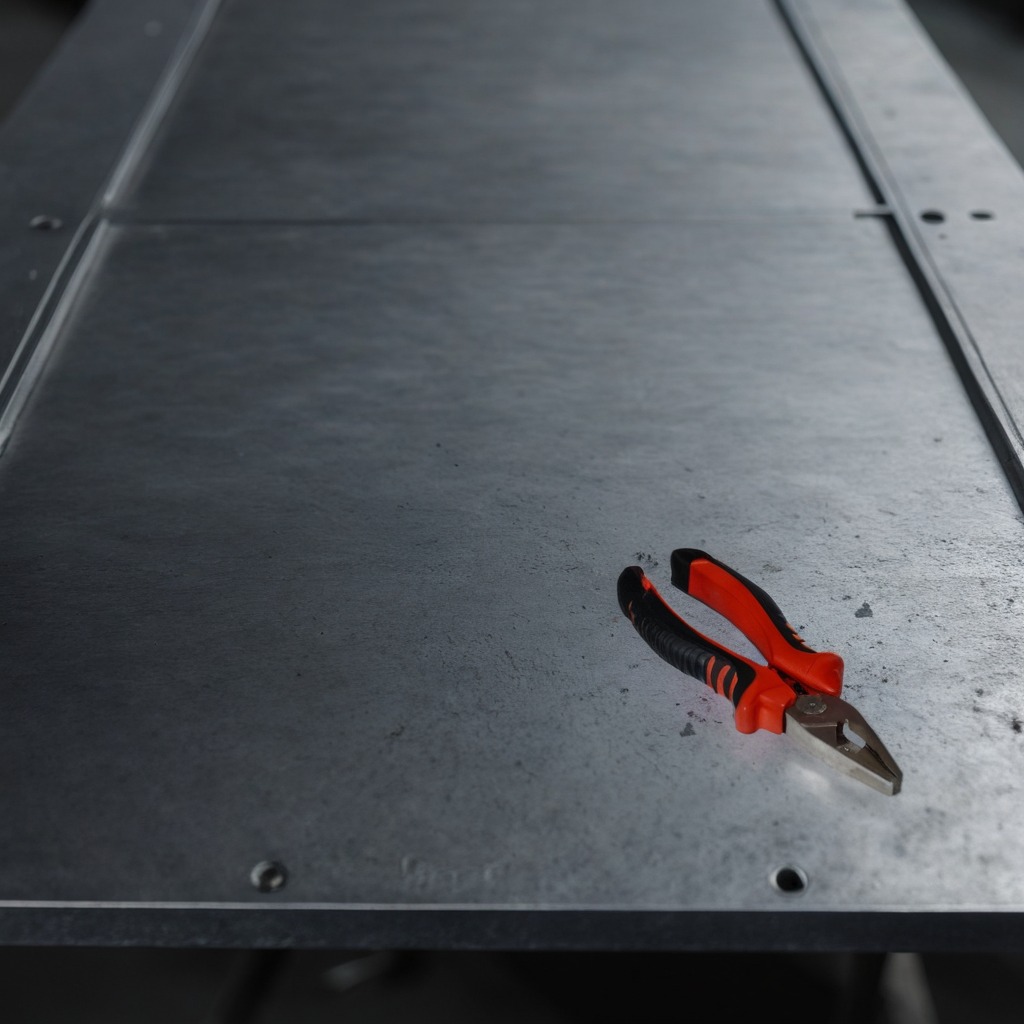
A plier is lying on the cold steel table in a mining workshop.